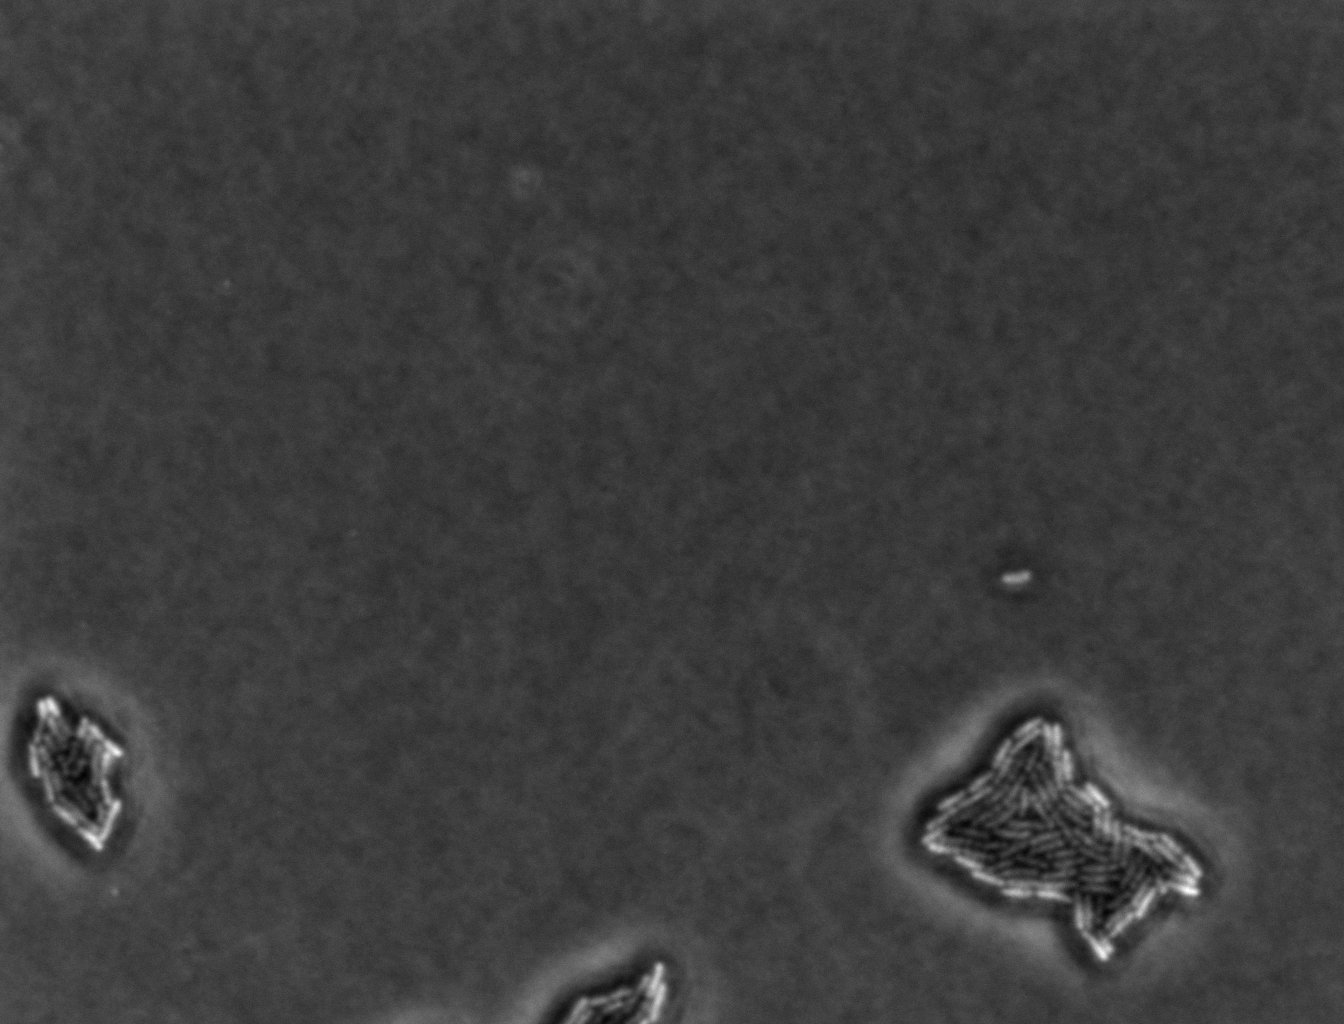
Phase contrast microscopy, 60x objective, 3 h incubation, 1.5% agar